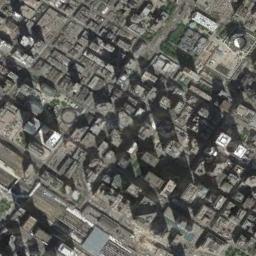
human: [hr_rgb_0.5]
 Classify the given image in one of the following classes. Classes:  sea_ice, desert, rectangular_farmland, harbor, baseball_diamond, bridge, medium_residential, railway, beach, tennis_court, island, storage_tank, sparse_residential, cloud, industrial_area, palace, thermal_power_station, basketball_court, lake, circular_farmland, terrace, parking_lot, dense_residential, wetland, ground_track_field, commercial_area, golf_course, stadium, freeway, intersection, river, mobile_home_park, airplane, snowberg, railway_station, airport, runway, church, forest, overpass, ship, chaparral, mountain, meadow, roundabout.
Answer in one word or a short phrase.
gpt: commercial_area